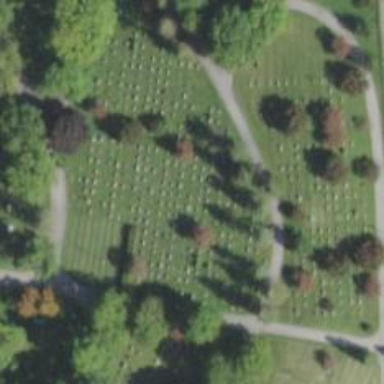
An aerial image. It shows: Sector in the cemetery.